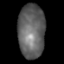
Tissue: lung
Cell type: T cells
Senescence score: 0.102
Nuclear area (px): 1424
Mean DAPI intensity: 97.713